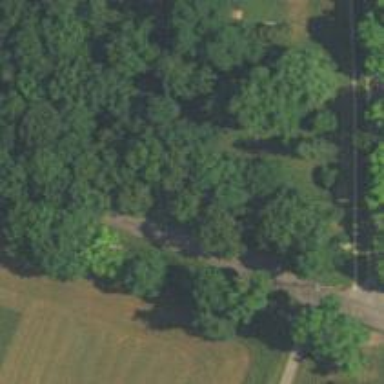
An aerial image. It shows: Disc golf hole.